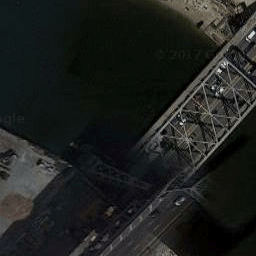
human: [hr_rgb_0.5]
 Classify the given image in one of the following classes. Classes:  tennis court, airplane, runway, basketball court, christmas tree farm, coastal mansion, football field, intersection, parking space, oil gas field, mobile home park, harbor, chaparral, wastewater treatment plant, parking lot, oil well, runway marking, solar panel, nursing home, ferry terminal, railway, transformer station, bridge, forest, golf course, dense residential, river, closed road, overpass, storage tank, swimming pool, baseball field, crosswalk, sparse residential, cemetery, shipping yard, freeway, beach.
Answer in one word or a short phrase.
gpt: bridge